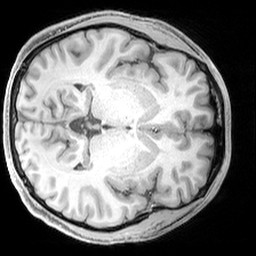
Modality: T1w
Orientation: axial
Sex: male
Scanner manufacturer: siemens
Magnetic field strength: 3 T
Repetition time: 2.3 s
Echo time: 0.00226 s